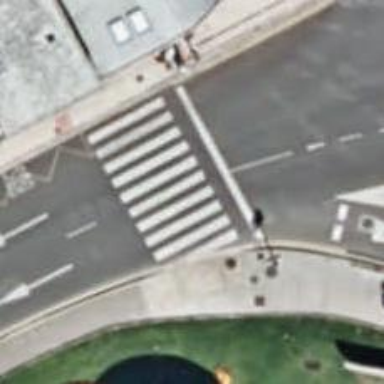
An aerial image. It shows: Crossing with traffic signals.